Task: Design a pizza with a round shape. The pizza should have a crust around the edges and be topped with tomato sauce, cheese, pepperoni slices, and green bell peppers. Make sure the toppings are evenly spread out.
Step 466:
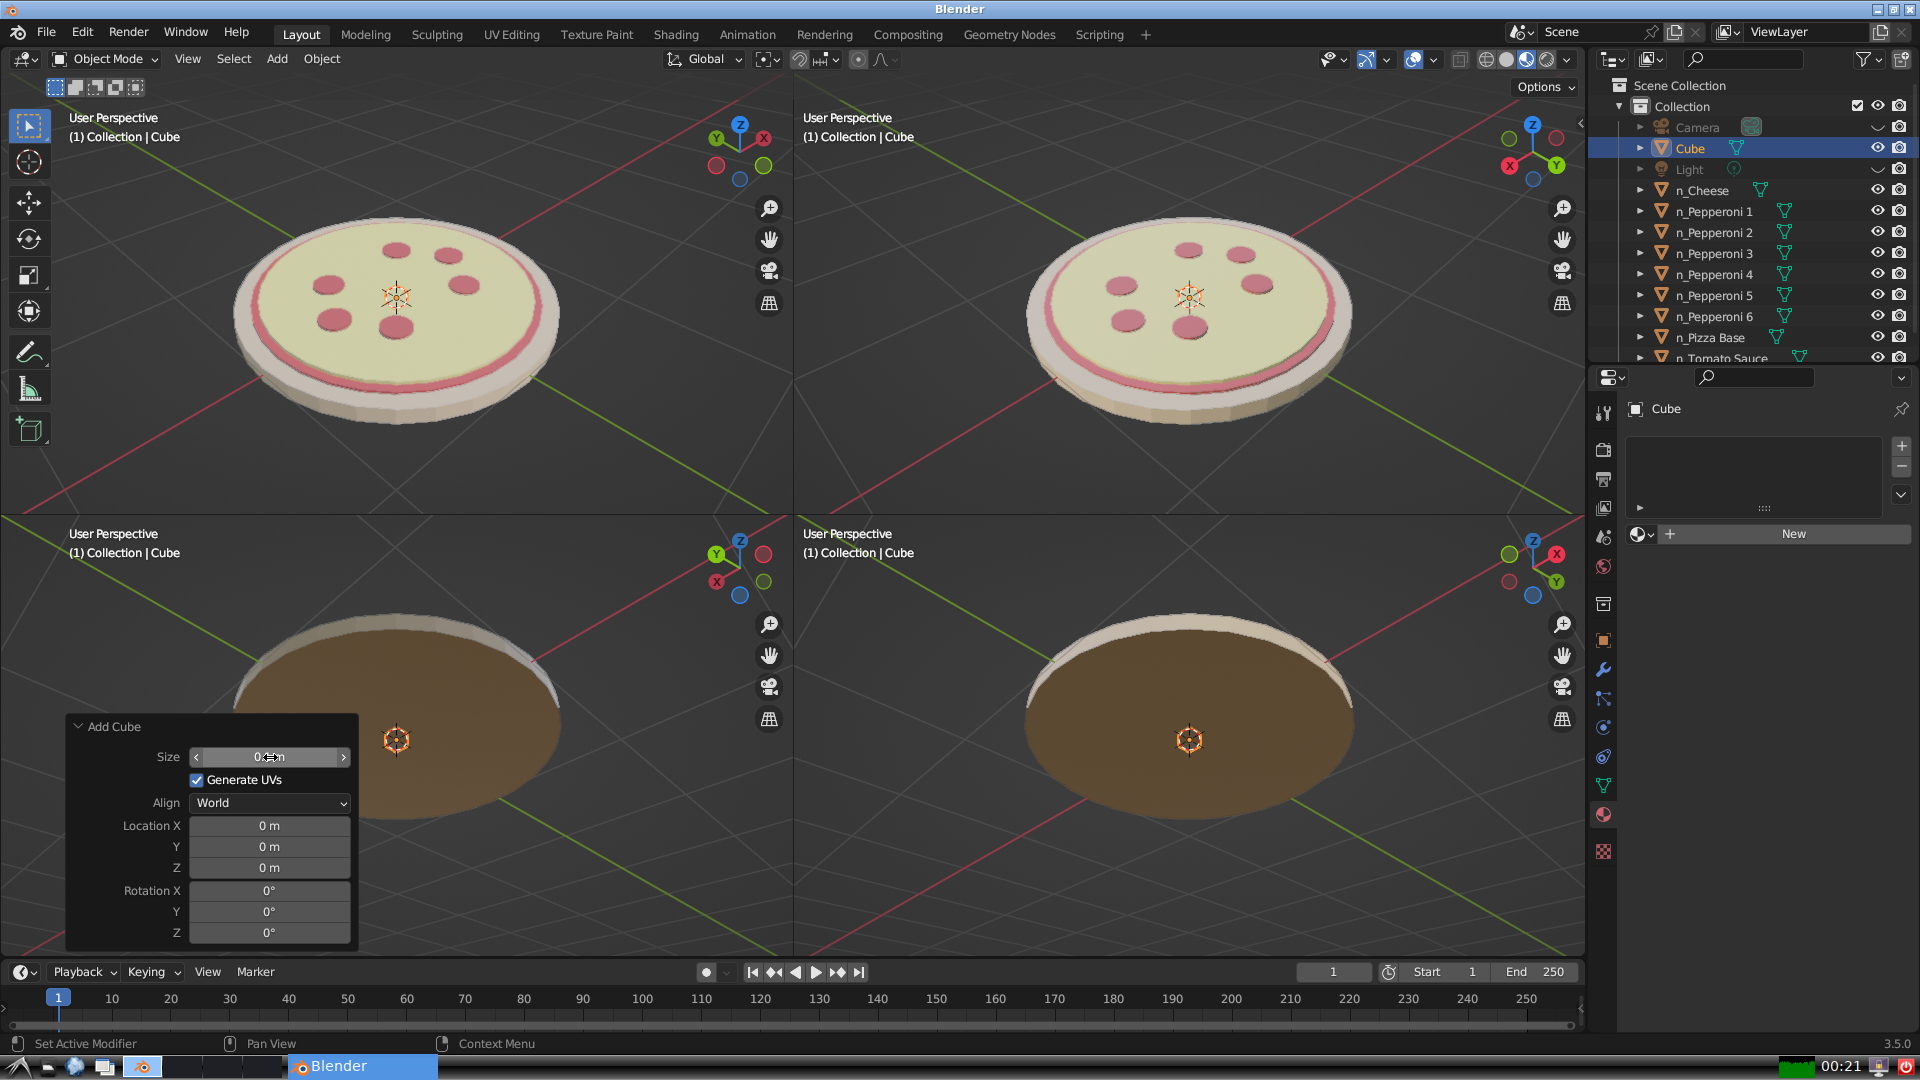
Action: {"mouse_move": [960, 540]}